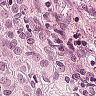
Metastatic tissue present: yes